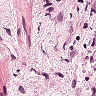
Metastatic tissue present: yes